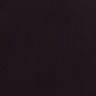
Metastatic tissue present: no